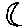
Label: moon